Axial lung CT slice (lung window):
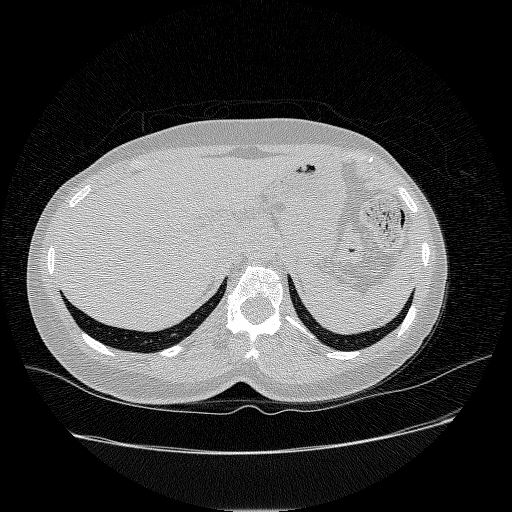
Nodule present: no